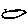
Label: bird